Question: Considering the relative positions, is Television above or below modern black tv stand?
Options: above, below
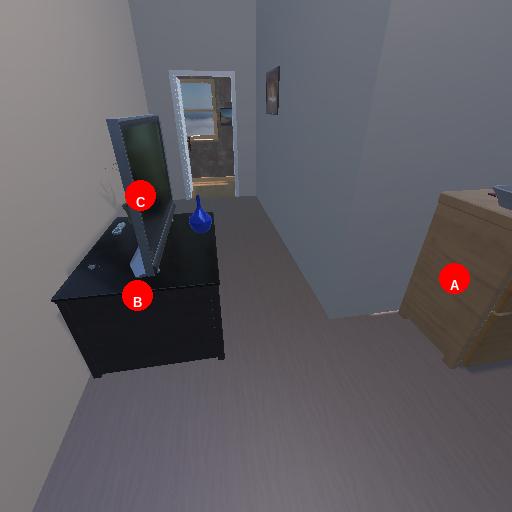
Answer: above